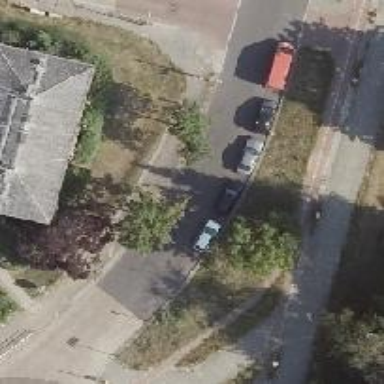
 there is parallel on-street parking lane."